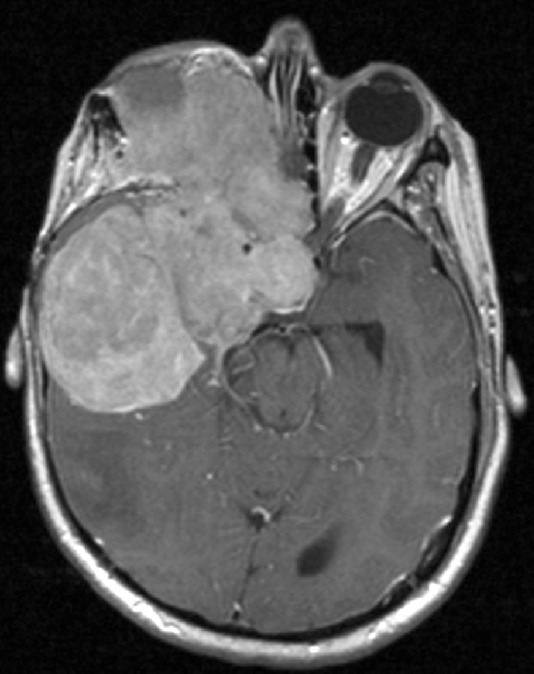
Label: meningioma